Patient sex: F
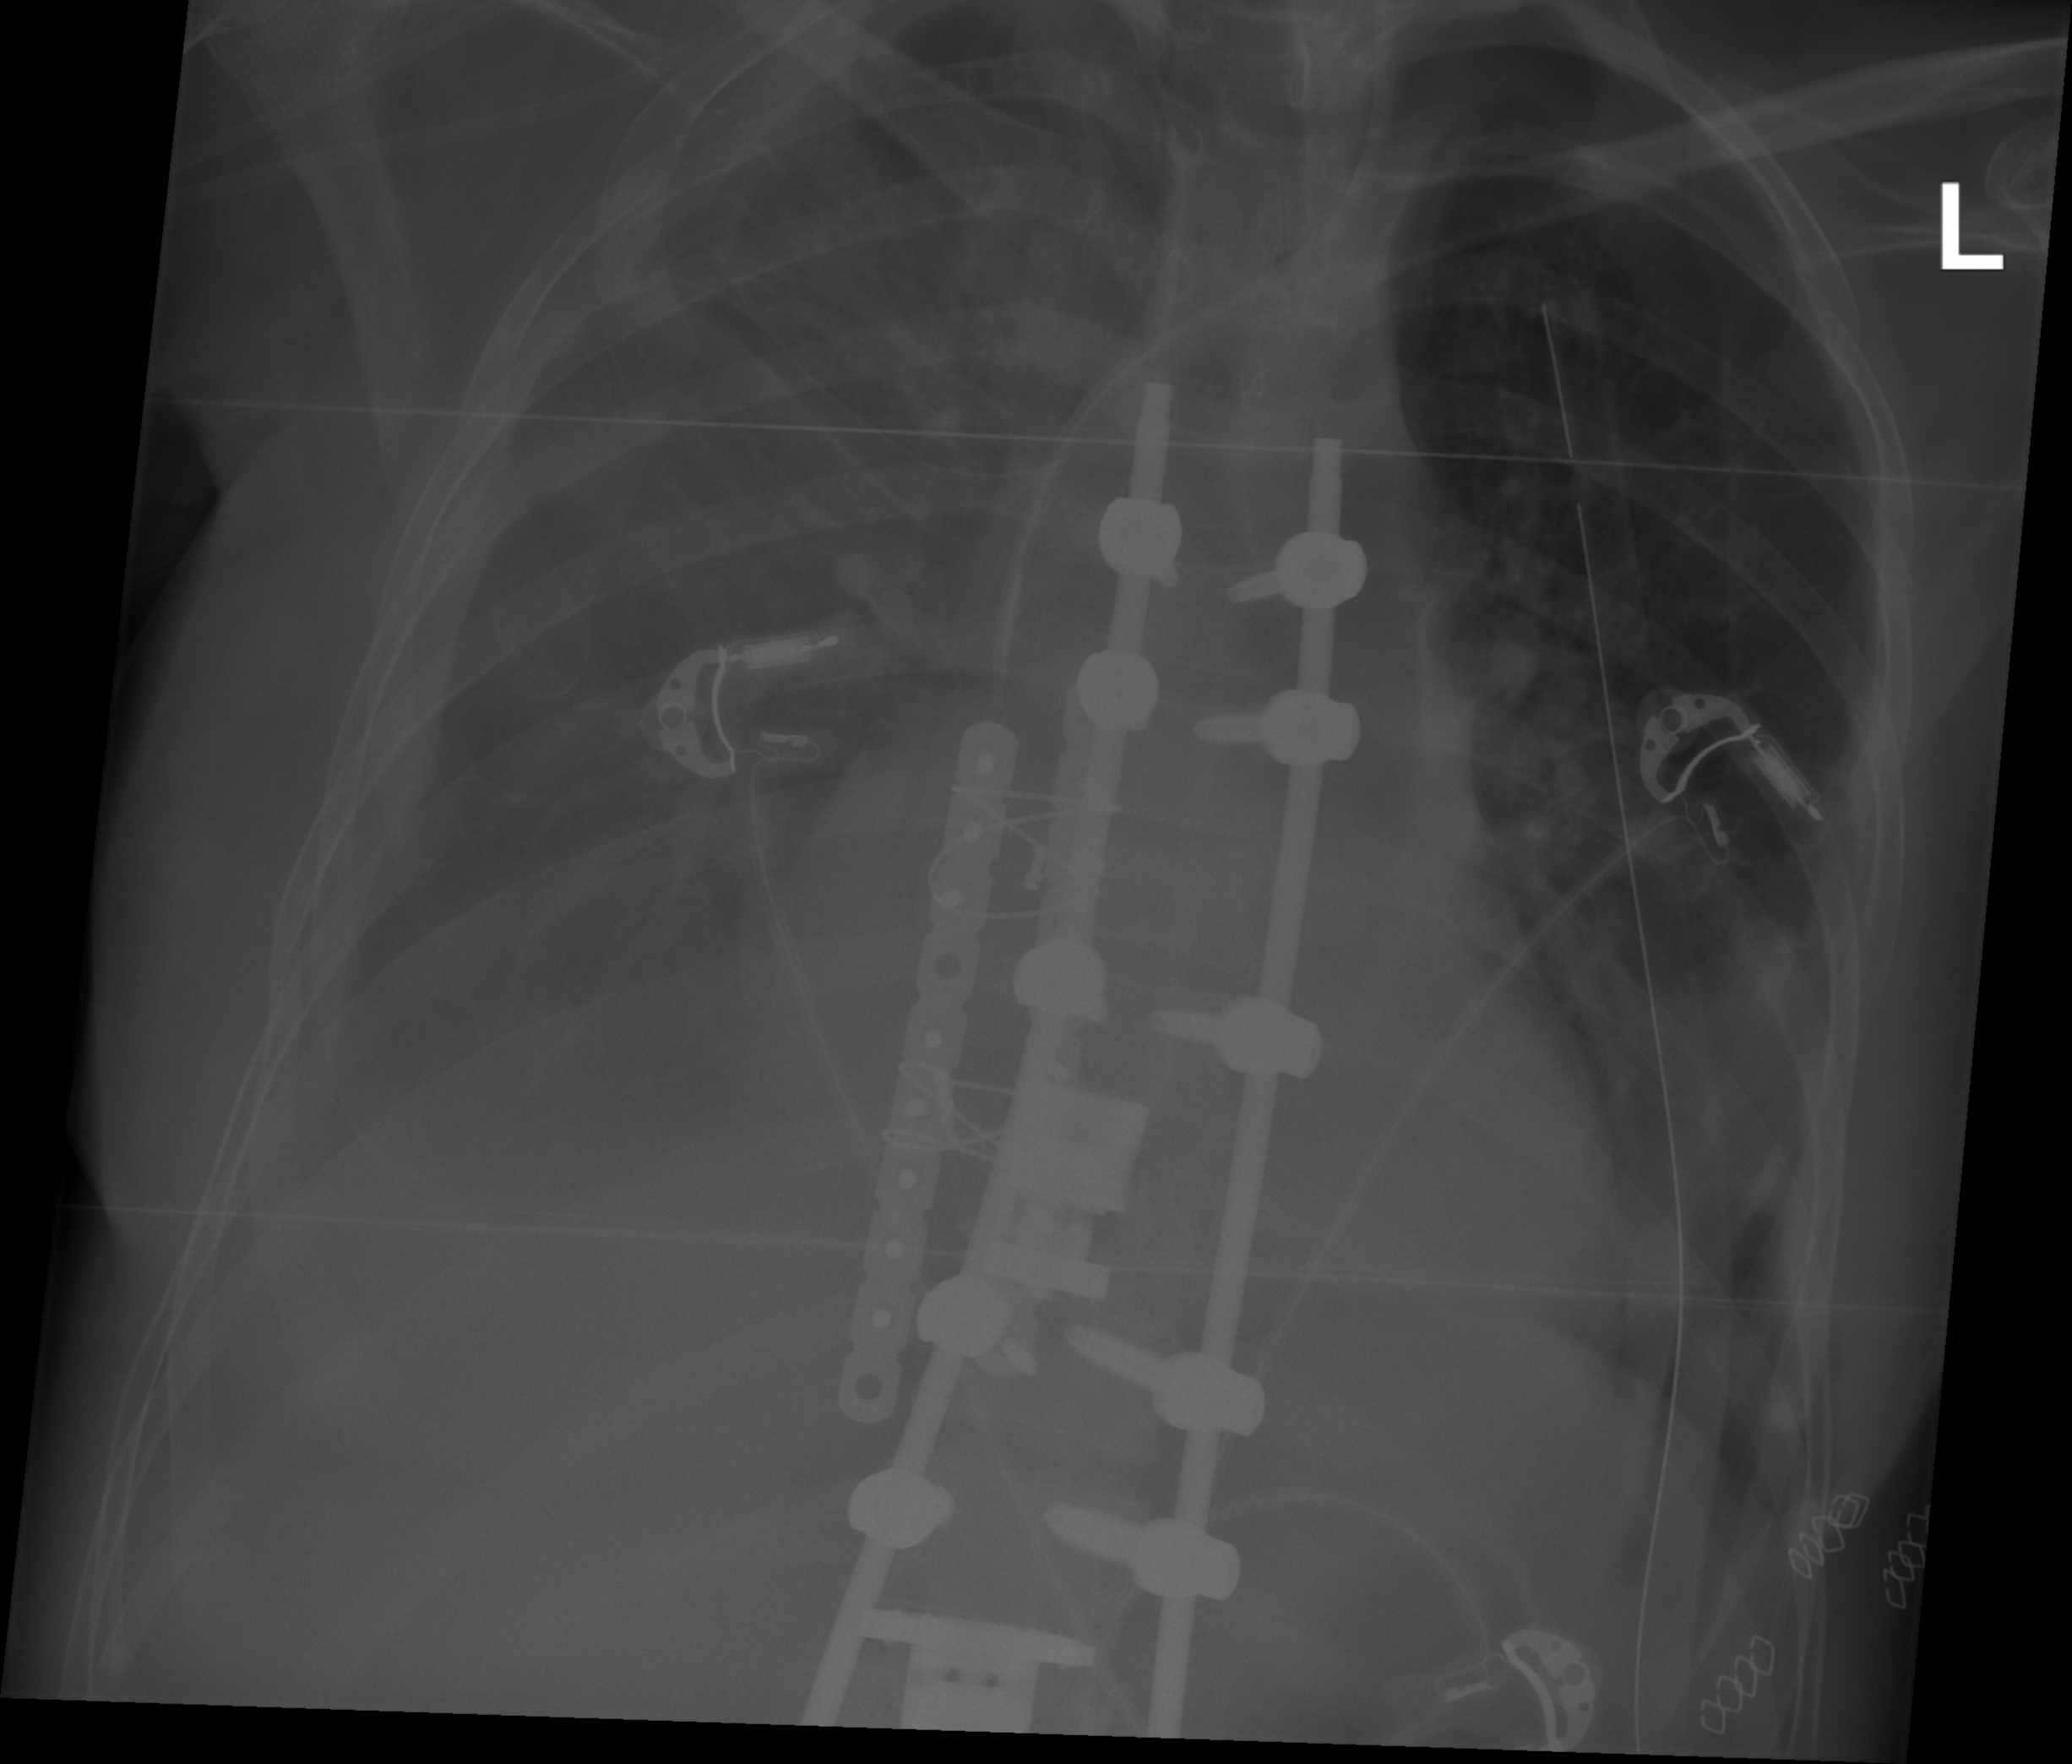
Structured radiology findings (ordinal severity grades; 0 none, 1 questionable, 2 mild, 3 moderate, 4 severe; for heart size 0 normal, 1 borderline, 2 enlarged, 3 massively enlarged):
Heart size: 0
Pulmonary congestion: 2
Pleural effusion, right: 3
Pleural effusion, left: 2
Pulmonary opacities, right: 2
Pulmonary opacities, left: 0
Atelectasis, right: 2
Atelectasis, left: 2